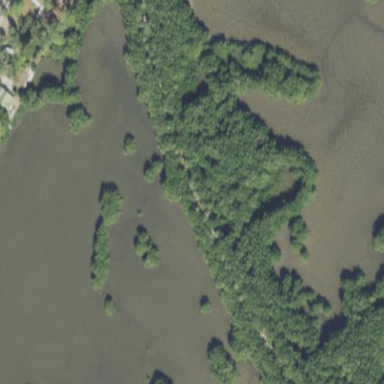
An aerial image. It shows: Beautiful mangrove wetland area.